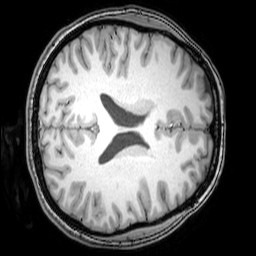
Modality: T1w
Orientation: axial
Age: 23
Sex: female
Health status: healthy
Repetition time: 0.081 s
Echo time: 0.037 s